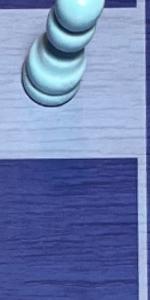
Label: Empty